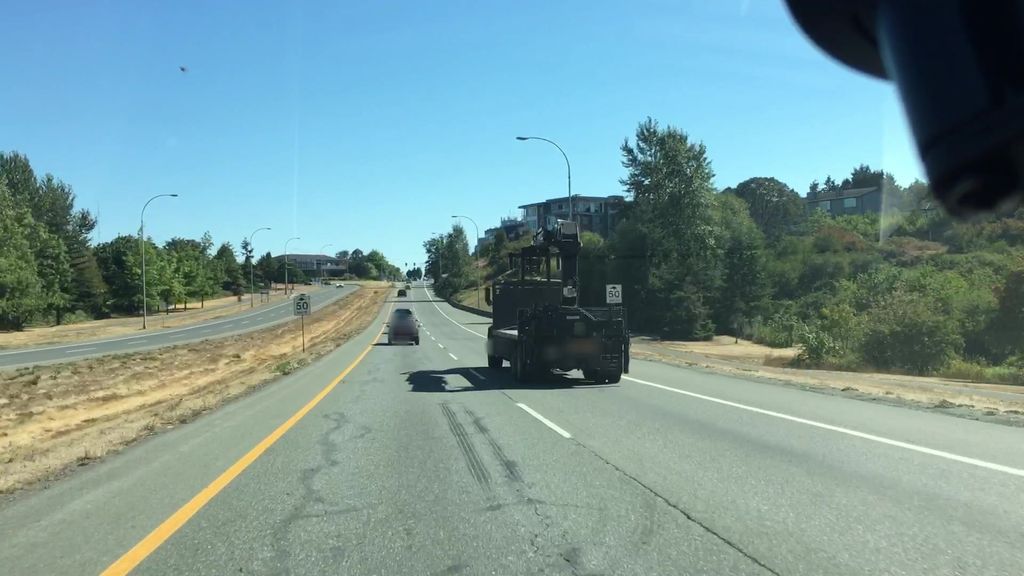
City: victoria